Question: I need a h2 that has a heavy stroke to the right of it. Like so:

I'm struggling with the best, responsive way to accomplish it. Not to mention that it's in a custom WP theme, so I don't want to create a ton of on page markup that the client will break immediately :)
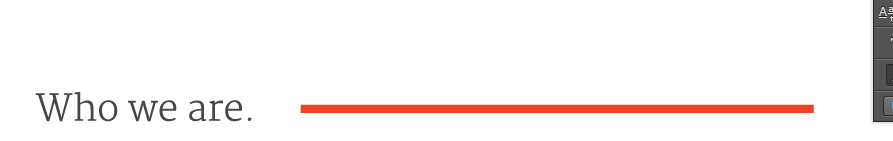
Answer: What you need is a single element and an <URL> pseudo. P.S It's responsive.
<URL>
Explanation: Here, the main part is to use 'overflow: hidden;' on the element, and than am creating a virtual element using an ':after' pseudo with 'content' property, and am positioning it 'absolute' to the parent element which am setting to 'relative'
'''
<h2>Hello World</h2>
h2 {
font-size: 20px;
font-family: Arial;
position: relative;
overflow: hidden;
}
h2:after {
display: inline-block;
content: "";
height: 4px;
background: #f00;
position: absolute;
width: 100%;
top: 50%;
margin-top: -2px;
margin-left: 10px;
}
'''